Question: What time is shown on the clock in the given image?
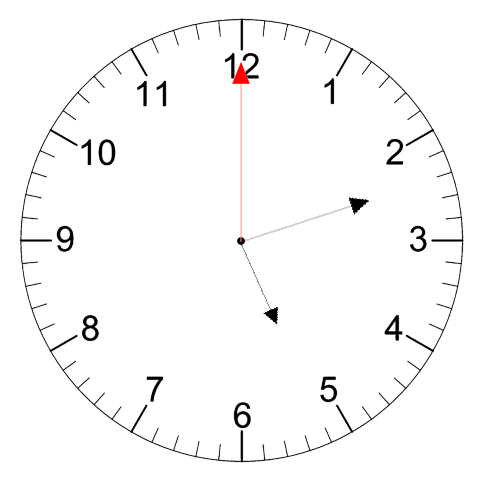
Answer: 05:12:00